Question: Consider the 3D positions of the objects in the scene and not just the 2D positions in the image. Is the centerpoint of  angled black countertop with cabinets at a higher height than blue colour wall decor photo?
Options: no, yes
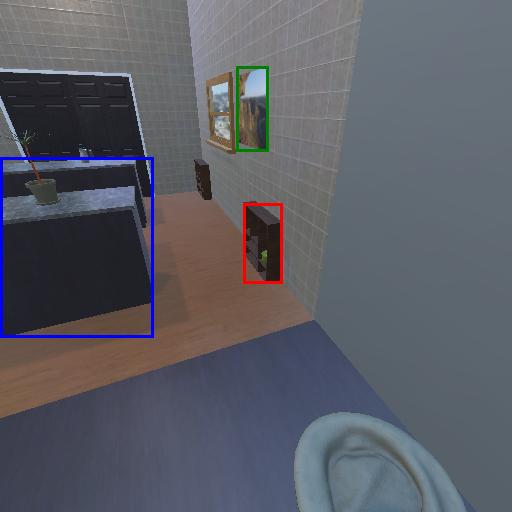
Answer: no